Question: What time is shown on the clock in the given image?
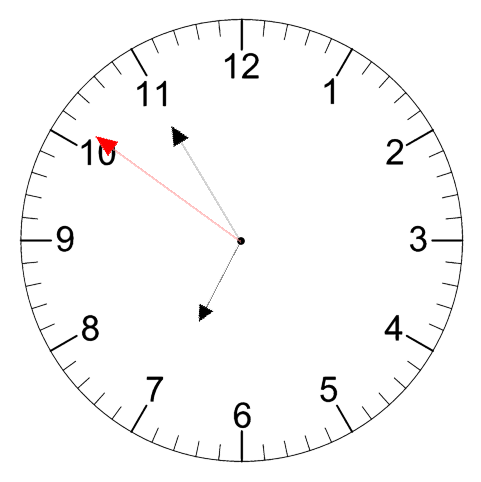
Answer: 06:54:51